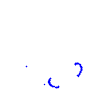
Particle: pion